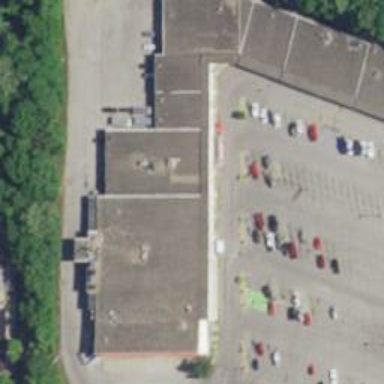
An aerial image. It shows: Supermarket.